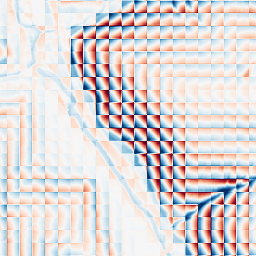
Category: wavelet
Decomposition family: wavelet_dwt
Decomposition parameters: wavelet: haar
level: 4
Upsampling method: lanczos
Upsampling parameters: scale: 8
Upsampling scale: 8